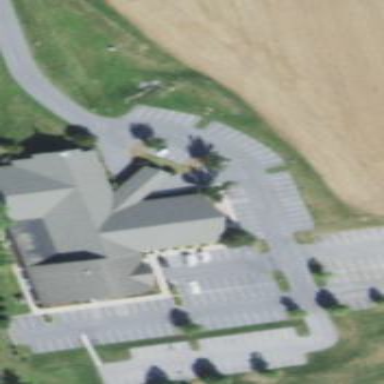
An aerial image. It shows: Building serving as place of worship.